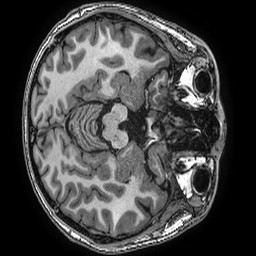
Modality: T1w
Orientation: axial
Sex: male
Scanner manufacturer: ge
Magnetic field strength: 3 T
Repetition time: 0.0077 s
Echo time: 0.003436 s